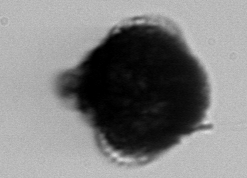
Label: Gonyaulax